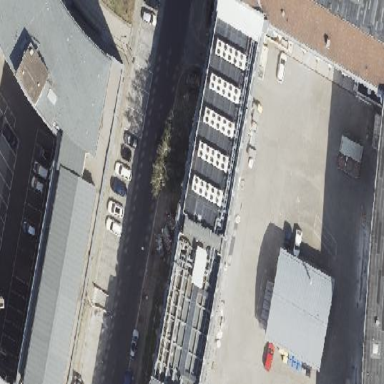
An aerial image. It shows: Office building with flat roof made of tar paper.